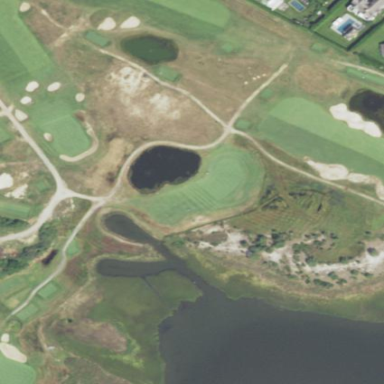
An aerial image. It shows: Area with grass used as rough in golf course.